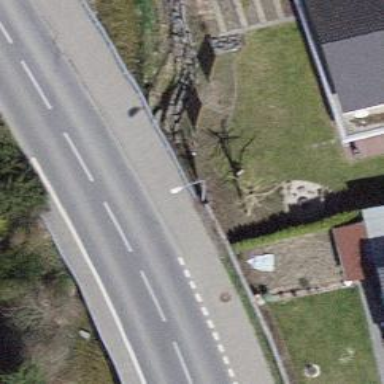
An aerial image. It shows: Sidewalk bridge over footway.